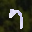
Label: 7